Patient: sex M, age 37
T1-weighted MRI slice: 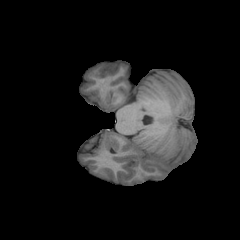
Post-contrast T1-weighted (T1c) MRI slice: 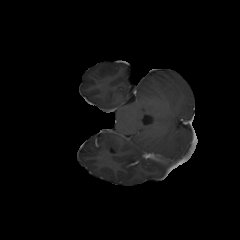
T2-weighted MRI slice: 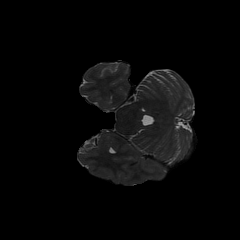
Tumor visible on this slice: no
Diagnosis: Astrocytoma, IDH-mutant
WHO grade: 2